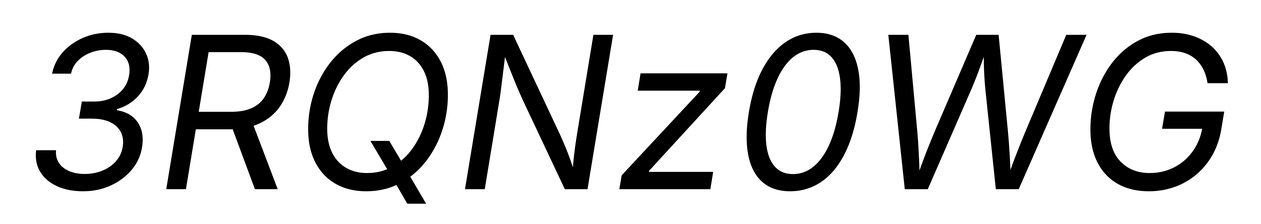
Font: Inter-Italic_Italic